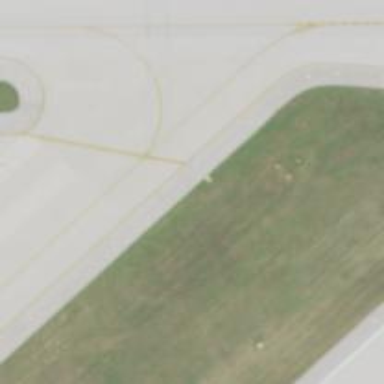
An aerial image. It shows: View of taxiway at the airport.